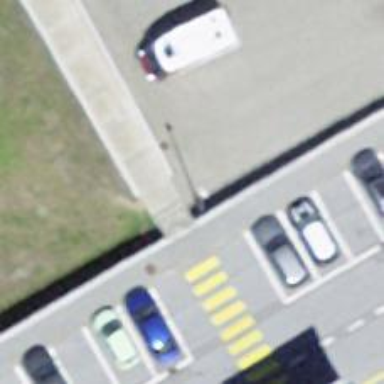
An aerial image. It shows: Set of steps on the road with grade1 tracktype.